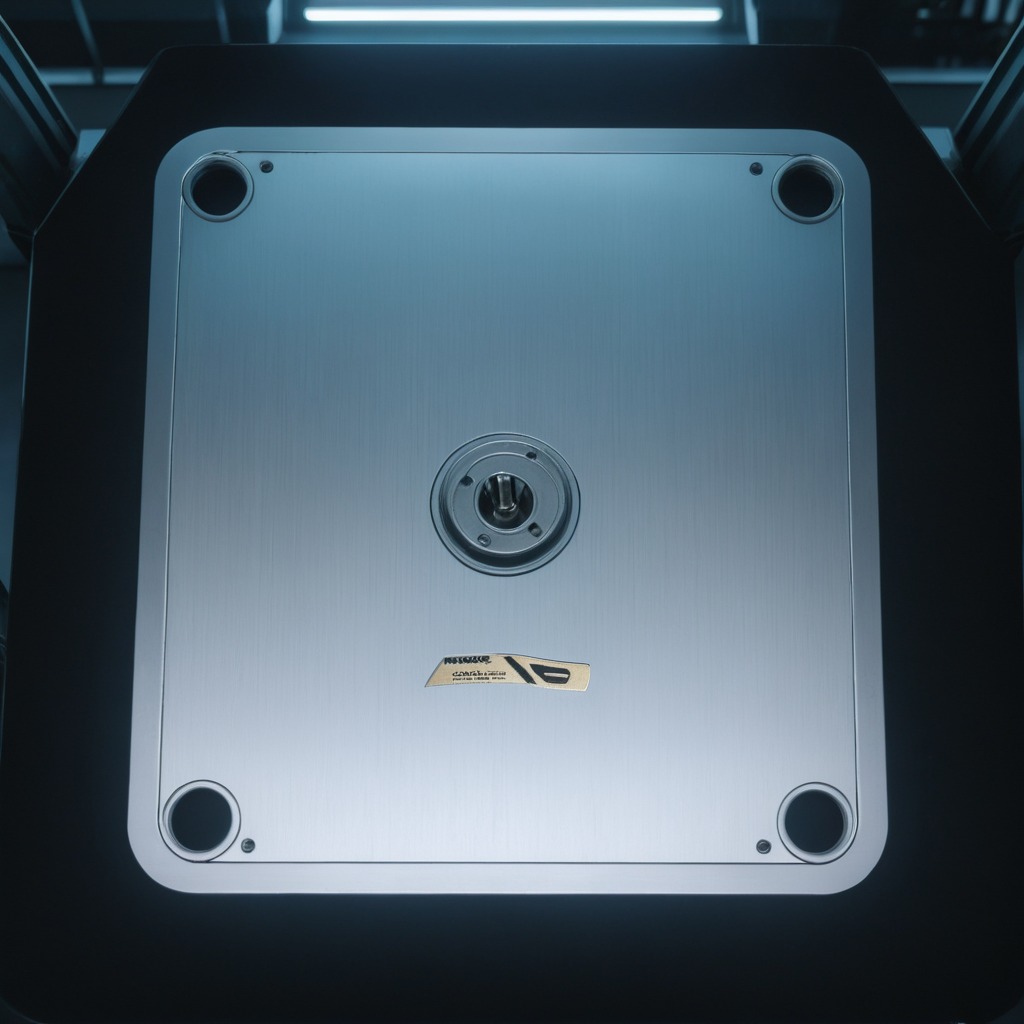
A utility knife is lying on the metal table.